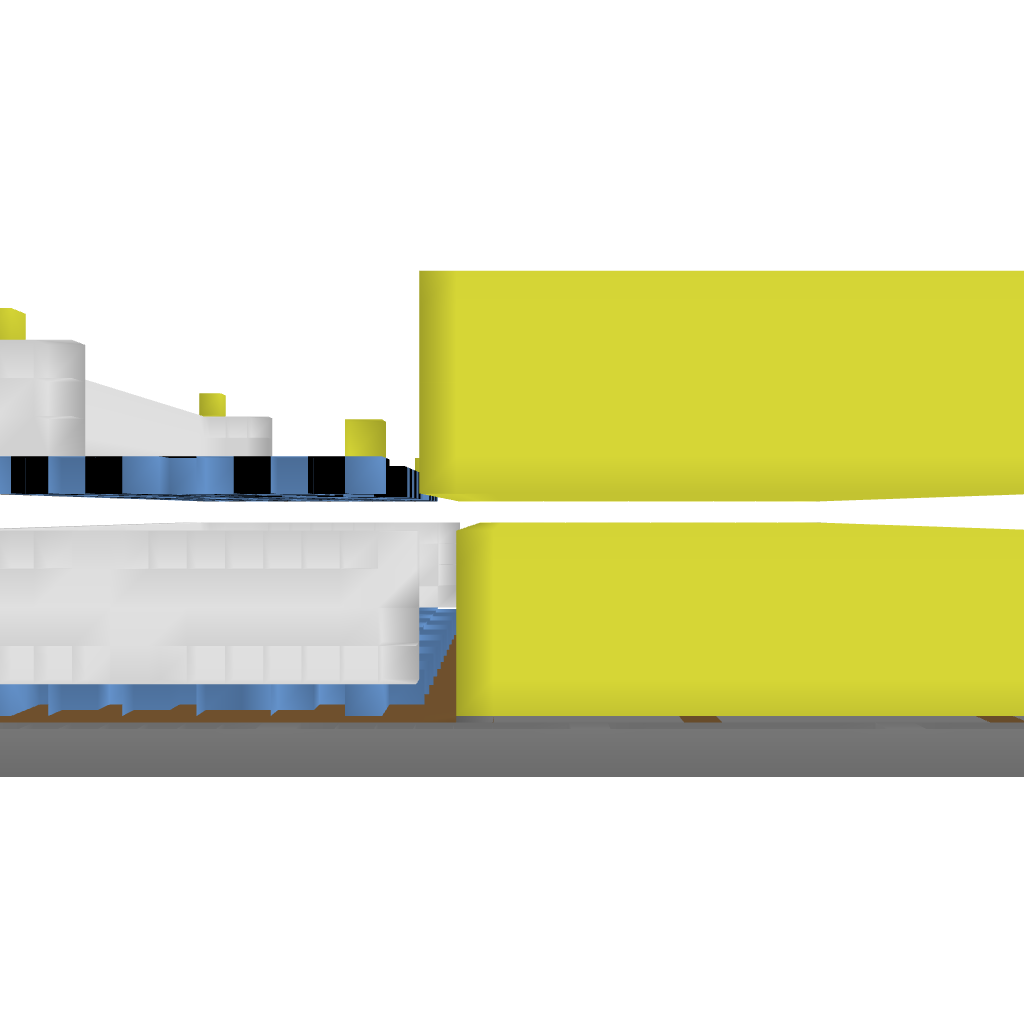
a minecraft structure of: Studio 002 bad low quality